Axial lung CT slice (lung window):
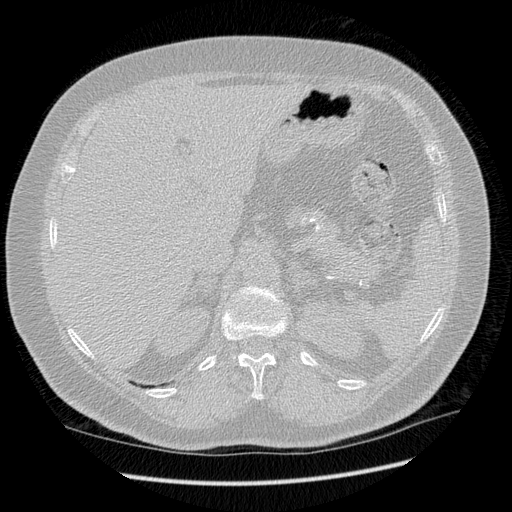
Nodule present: no